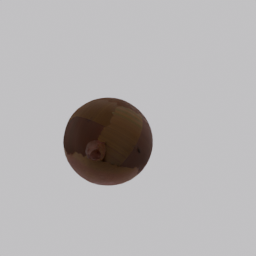
Label: nature